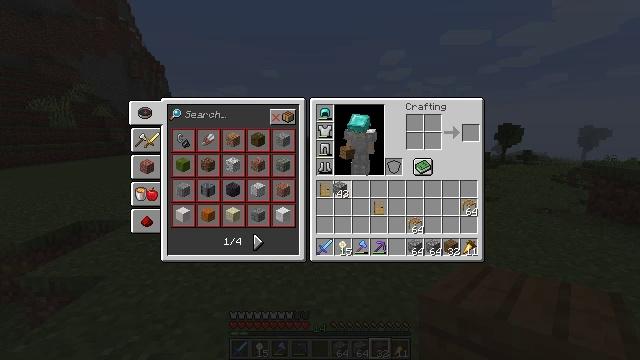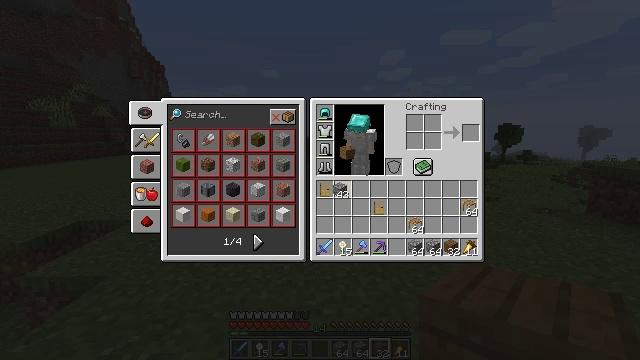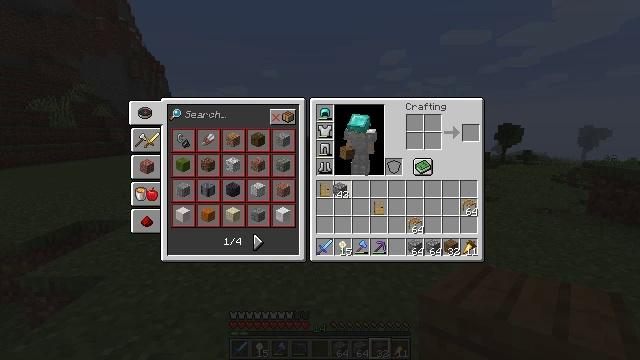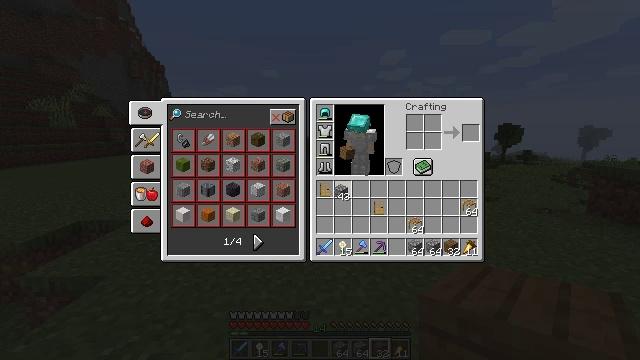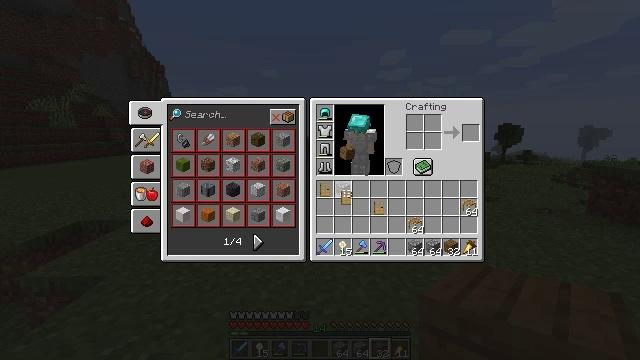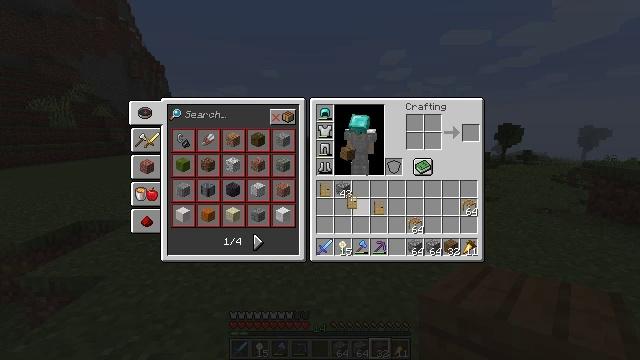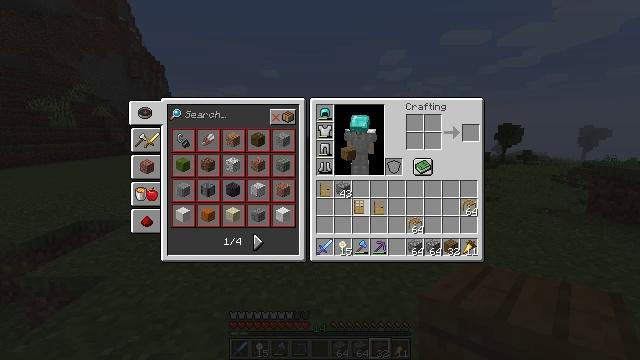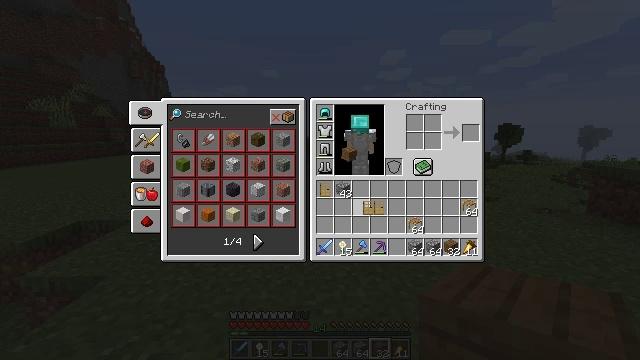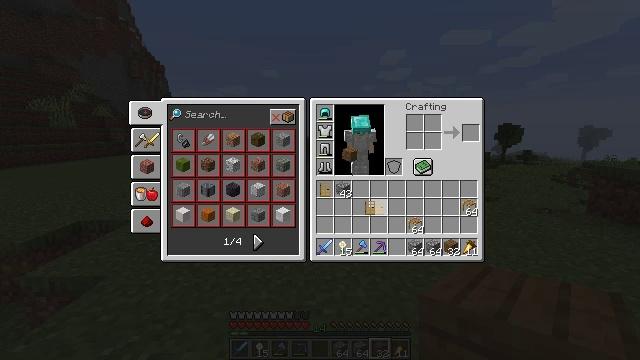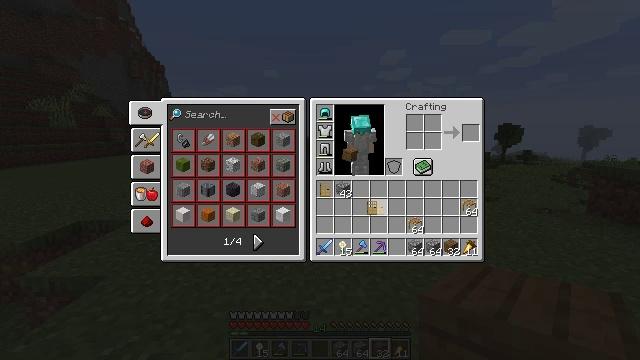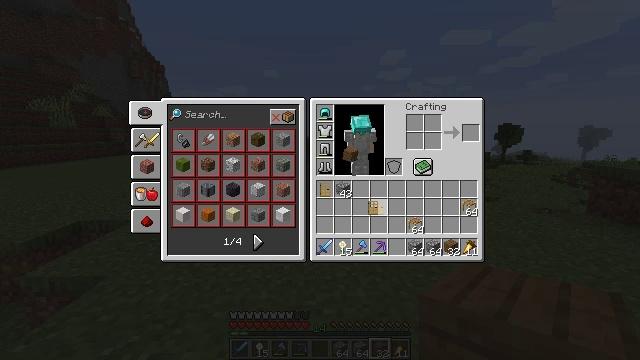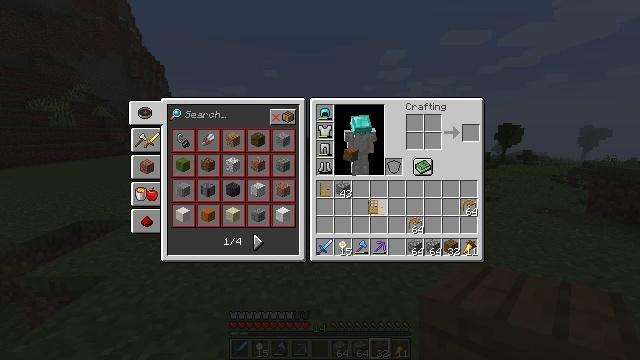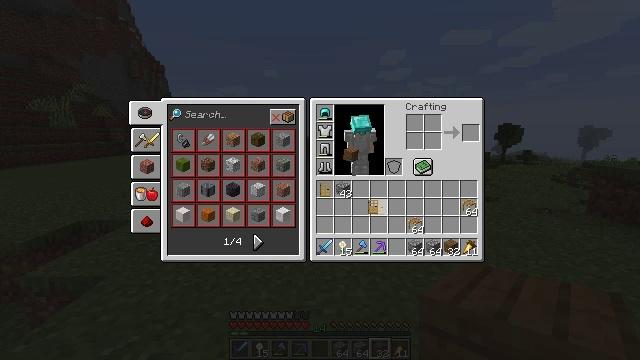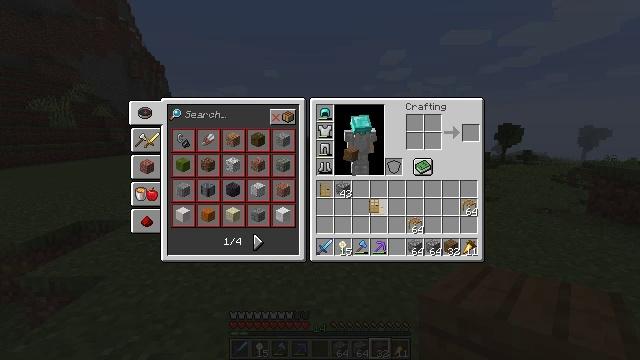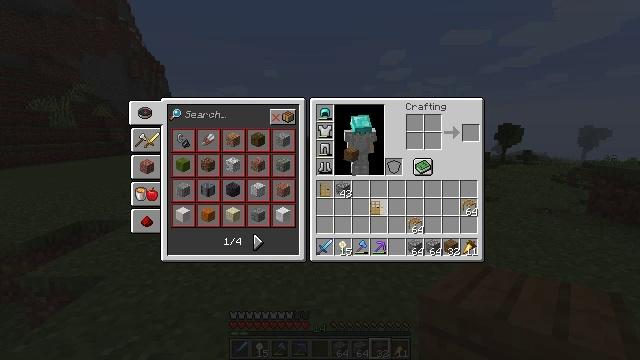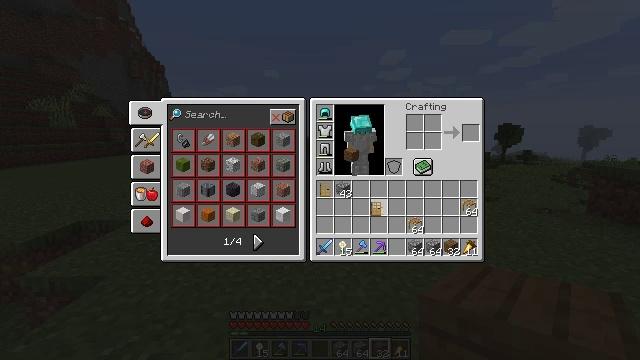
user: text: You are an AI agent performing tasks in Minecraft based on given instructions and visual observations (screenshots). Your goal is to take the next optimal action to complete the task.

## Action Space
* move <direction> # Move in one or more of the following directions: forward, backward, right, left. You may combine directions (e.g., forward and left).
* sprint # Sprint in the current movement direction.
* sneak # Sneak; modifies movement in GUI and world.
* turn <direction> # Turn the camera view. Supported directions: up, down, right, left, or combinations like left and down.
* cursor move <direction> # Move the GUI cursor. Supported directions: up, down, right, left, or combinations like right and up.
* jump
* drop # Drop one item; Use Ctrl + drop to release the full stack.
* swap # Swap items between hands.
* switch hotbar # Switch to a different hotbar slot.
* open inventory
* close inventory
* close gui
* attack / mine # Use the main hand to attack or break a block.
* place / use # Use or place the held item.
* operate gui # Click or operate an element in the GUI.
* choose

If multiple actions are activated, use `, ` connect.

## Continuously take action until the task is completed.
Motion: motion action
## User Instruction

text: Harvest tall grass for seeds.
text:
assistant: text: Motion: attack / mine
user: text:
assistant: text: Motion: attack / mine
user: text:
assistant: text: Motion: attack / mine
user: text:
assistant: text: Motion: no_op
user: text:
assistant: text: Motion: no_op
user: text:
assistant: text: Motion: turn right
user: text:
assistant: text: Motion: turn right
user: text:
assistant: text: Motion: no_op
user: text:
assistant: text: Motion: no_op
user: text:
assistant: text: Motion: no_op
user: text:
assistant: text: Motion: no_op
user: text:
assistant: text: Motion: no_op
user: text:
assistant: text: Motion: no_op
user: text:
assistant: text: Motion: no_op
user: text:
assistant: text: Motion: no_op
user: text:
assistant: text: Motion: attack / mine
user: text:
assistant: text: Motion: attack / mine
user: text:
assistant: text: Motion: attack / mine
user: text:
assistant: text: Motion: no_op
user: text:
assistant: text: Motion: no_op
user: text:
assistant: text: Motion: no_op
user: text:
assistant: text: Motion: no_op
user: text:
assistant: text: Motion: no_op
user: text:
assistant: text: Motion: no_op
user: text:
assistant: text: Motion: no_op
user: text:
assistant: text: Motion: no_op
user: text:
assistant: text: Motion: attack / mine
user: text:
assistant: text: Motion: attack / mine
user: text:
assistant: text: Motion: attack / mine
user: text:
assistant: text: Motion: turn left